Question: I have to find out how to reproduce the CRC32 algorithm used on a proprietary database file, the file consists of many "chunks" of 128 bytes, each being a record. I know that for each record, bytes 1-4 are the CRC32 Checksum, and the next 35 bytes don't seem to matter, as I can change them easily without the application telling me the CRC Check has failed. Therefore, I am looking to find out what polynomial and other parameters are being used to calculate the latter. Below is an example.

Text version:
'''
00 27 AE 3B 9F 00 00 00 00 00 00 00 00 00 00 00 00 00 00 00 00 00 00 00 00
00 00 00 00 00 00 00 00 00 00 00 00 00 00 00 41 08 41 41 41 41 41 41 41 41
19 42 42 42 42 42 42 42 42 42 42 42 42 42 42 42 42 42 42 42 42 42 42 42 42
42 00 00 00 00 00 00 00 00 00 00 00 00 00 00 00 00 00 00 00 00 00 00 00 00
00 00 00 00 00 00 00 00 00 00 00 00 00 00 00 00 00 00 00 00 00 00 00 00 00
00 00 00
'''
If we take just the bytes we can't change, breaking the record, we get this:
'''
41 08 41 41 41 41 41 41 41 41 19 42 42 42 42 42 42 42 42 42 42 42 42 42 42
42 42 42 42 42 42 42 42 42 42 42 00 00 00 00 00 00 00 00 00 00 00 00 00 00
00 00 00 00 00 00 00 00 00 00 00 00 00 00 00 00 00 00 00 00 00 00 00 00 00
00 00 00 00 00 00 00 00 00 00 00 00 00
'''
the CRC32 for the above is
(CRC is ):
'''
41 08 41 41 41 41 41 41 41 41 19 42 42 42 42 42 42 42 42 42 42 42 42 42 42 42
42 42 42 42 42 42 42 42 42 43 00 00 00 00 00 00 00 00 00 00 00 00 00 00 00 00
00 00 00 00 00 00 00 00 00 00 00 00 00 00 00 00 00 00 00 00 00 00 00 00 00 00
00 00 00 00 00 00 00 00 00 00
'''
(Output CRC is ):
'''
41 07 41 41 41 41 41 41 41 00 19 42 42 42 42 42 42 42 42 42 42 42 42 42 42 42
42 42 42 42 42 42 42 42 42 42 00 00 00 00 00 00 00 00 00 00 00 00 00 00 00 00
00 00 00 00 00 00 00 00 00 00 00 00 00 00 00 00 00 00 00 00 00 00 00 00 00 00
00 00 00 00 00 00 00 00 00 00
'''
(Output CRC is ):
'''
41 01 31 00 00 00 00 00 00 00 03 41 73 61 00 00 00 00 00 00 00 00 00 00 00 00
00 00 00 00 00 00 00 00 00 00 00 00 00 00 00 00 00 00 00 00 00 00 00 00 00 00
00 00 00 00 00 00 00 00 00 00 00 00 00 00 00 00 00 00 00 00 00 00 00 00 00 00
00 00 00 00 00 00 00 00 00 00
'''
(Output CRC is ):
'''
41 B4 A8 D0 02 46 00 B4 A8 00 03 52 4D 31 03 53 54 50 00 00 00 00 00 00 00 00
00 00 00 00 00 00 00 00 00 00 00 00 00 00 00 00 00 00 00 00 00 00 00 00 00 00
00 00 00 00 00 00 00 00 00 00 00 00 00 00 00 00 00 00 00 00 00 00 00 00 00 00
00 00 00 00 00 00 00 00 00 00 00 00 00 00 00 00 00 00 00 00 00 00 00 00 00 00
00 00 00 00 00 00 00 00 00 00 00 00 00 00 00 FF 00 00 00 00 00 00 00 00 00 00
00 00 00 00 00 00 00 00 00 00 00 00 00 00 00 00 00 00 00 00 00 00 00 00 00 00
00 00 00 00 00 00 00 00 00 00 00 00 00 00 00 00 00 00 00 00 00 00 00 00 00 00
00 00 00 00 00 00 00 00 00 00 00 00 00 00 00 00 00 00 00 00 00 00 00 00 00 00
00 00 00 00 00 00 00 00 00 00 00 00 00 00 00 00 00 00 00 00 00 00 00 00 00 00
00 00 00 00 00 00 00 00 00 00 00 00 00 00 00 00 00 00 25 00 00 00 00 00 00 00
00 00 A3 05 00 00 00 64 00 64 00 64 00 64 00 64 00 64 00 64 00 64 00 64 00 64
00 64 00 64 00 64 00 64 00 64 00 64 00 64 00 64 00 64 00 64 00 00 00 00 00 00
00 00 00 00 00 00 00 00 00 00 00 00 00 00 00 00 00 00 00 00 00 00 00 00 00 00
00 00 00 00 00 00 00 00 00 00 00 00 00 00 00 00 00 00 00 00 00 00 00 00 00 00
00 00 00 00 00 00 00 00 00 00 00 00 00 00 00 00 00 00 00 00 00 00 00 00 00 00
00 00 00 00 00 00 00 00 00 00 00 00 00 00 00 00 00 00 00
'''
(Output CRC is ):
'''
41 B4 A8 D0 02 46 00 B4 A8 01 03 52 4D 31 03 53 54 50 00 00 00 00 00 00 00 00
00 00 00 00 00 00 00 00 00 00 00 00 00 00 00 00 00 00 00 00 00 00 00 00 00 00
00 00 00 00 00 00 00 00 00 00 00 00 00 00 00 00 00 00 00 00 00 00 00 00 00 00
00 00 00 00 00 00 00 00 00 00 00 00 00 00 00 00 00 00 00 00 00 00 00 00 00 00
00 00 00 00 00 00 00 00 00 00 00 00 00 00 00 FF 00 00 00 00 00 00 00 00 00 00
00 00 00 00 00 00 00 00 00 00 00 00 00 00 00 00 00 00 00 00 00 00 00 00 00 00
00 00 00 00 00 00 00 00 00 00 00 00 00 00 00 00 00 00 00 00 00 00 00 00 00 00
00 00 00 00 00 00 00 00 00 00 00 00 00 00 00 00 00 00 00 00 00 00 00 00 00 00
00 00 00 00 00 00 00 00 00 00 00 00 00 00 00 00 00 00 00 00 00 00 00 00 00 00
00 00 00 00 00 00 00 00 00 00 00 00 00 00 00 00 00 00 25 00 00 00 00 00 00 00
00 00 A3 05 00 00 00 64 00 64 00 64 00 64 00 64 00 64 00 64 00 64 00 64 00 64
00 64 00 64 00 64 00 64 00 64 00 64 00 64 00 64 00 64 00 64 00 00 00 00 00 00
00 00 00 00 00 00 00 00 00 00 00 00 00 00 00 00 00 00 00 00 00 00 00 00 00 00
00 00 00 00 00 00 00 00 00 00 00 00 00 00 00 00 00 00 00 00 00 00 00 00 00 00
00 00 00 00 00 00 00 00 00 00 00 00 00 00 00 00 00 00 00 00 00 00 00 00 00 00
00 00 00 00 00 00 00 00 00 00 00 00 00 00 00 00 00 00 00
'''
The two last records differ on only one byte. By using the approach @rcgldr specified, I was able to get a final Xor value of and I could successfully change data without the application complaining. I ran some code to find these final xor values for every entitity/file on the application and was successful on all of them, but being able to find a single crc parameter set would be a great addition.
EDIT: Added two more example records
EDIT 2: Added one more example that only differs from one byte comparing to the first one
EDIT 3: Added two more examples, with a different size, as their from another type of record within the application. Also deleted part of the question as it became irrelevant
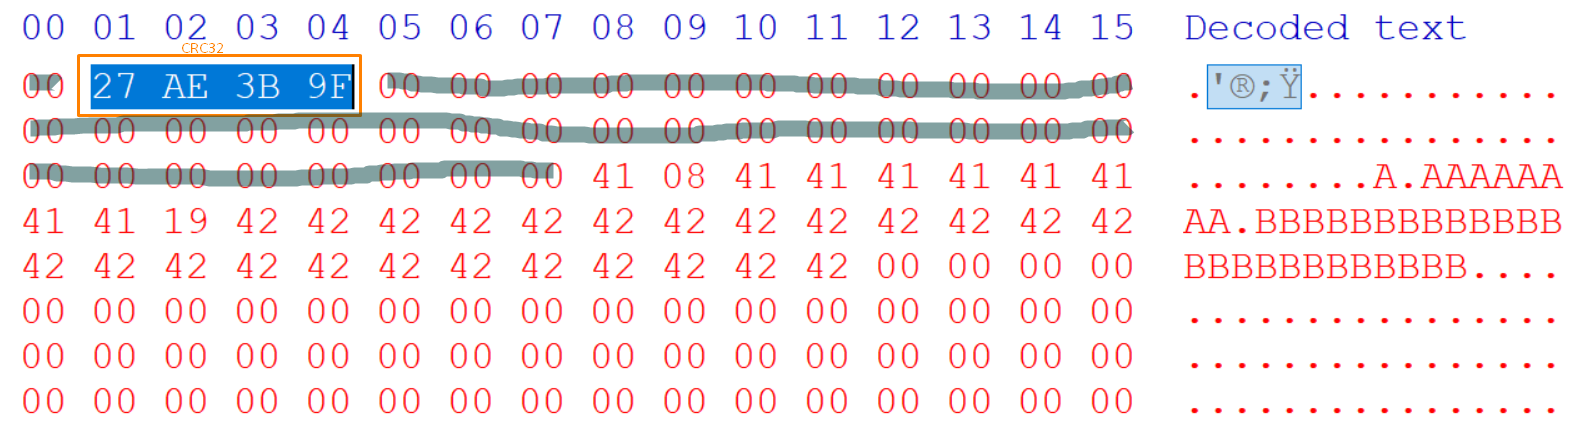
Answer: xor'ing 1.0 and 1.1 results in:
'''
00 00 00 00 00 00 00 00 00 00 00 00 00 00 00 00 00 00 00 00 00 00 00 00 00 00
00 00 00 00 00 00 00 00 00 01 00 00 00 00 00 00 00 00 00 00 00 00 00 00 00 00
00 00 00 00 00 00 00 00 00 00 00 00 00 00 00 00 00 00 00 00 00 00 00 00 00 00
00 00 00 00 00 00 00 00 00 00
'''
xor'ing the two crcs results in
'''
9b 7a bf 64
'''
Assuming "little endian" for the stored crc, the calculated crc is
'''
0x64bf7a9b
'''
By xor'ing two records, the initial value and final xor value are canceled out due to the xor, which allows the crc polynomial to be determined based on the data alone, assuming that initial value = 0 and that final xor value = 0. Taking advantage of this, I tried some common crc polynomials and determined that the crc polynomial is
'''
0x104C11DB7 or ignoring the msb: 0x04C11DB7
'''
Using this web site that you linked to in your comment:
<URL>
The parameters are:
'''
crc32
custom
input: not reflected
result: not reflected
polynomial: 0x04C11DB7
initial value: 0x0
final xor value: 0x0
'''
If the data is always the same size, then either the initial value or the final xor value or a combination of both can be used to adjust the crc so that it matches the actual crc's shown in the examples, but it is simplest to use the final xor to match the examples, since it just requires calculating a crc with one of the examples, assuming initial value = 0 and final xor value = 0, then xor'ing the calculated crc with the actual crc from the example crc to calculate a final xor value for a specific length of data.
So for the data size in the first examples, a final xor value of 0x189B52BC will produce crc's that match the examples. These are the parameters for the crc calculator.
'''
crc32
custom
input: not reflected
result: not reflected
polynomial: 0x04C11DB7
initial value: 0x0
final xor value: 0x189B52BC
'''
These parameters match all of the first examples you posted. Again, note that the crc's are stored "little endian", most significant byte first.
If the data size is variable, then an initial value is needed (and it's possible both an initial value and final xor value are used). Once the polynomial is known, it's possible to do a "reverse" CRC to find the initial value, or a brute force search can be used. I did a brute force search for an initial value using a fast crc calculator (since I don't have a "reverse" CRC program yet), and it appears that it will work for any data size, at least based on the new examples you added. These parameters work with all of the examples above, include the new ones you added:
'''
crc32
custom
input: not reflected
result: not reflected
polynomial: 0x04C11DB7
initial value: 0xc704dd7b
final xor value: 0x0
'''
The initial value of 0xc704dd7b is the crc that is generated with a data pattern of {ff ff ff ff}, with initial value = 0 and final xor value = 0. It's the same as prefixing the data with {ff ff ff ff}.